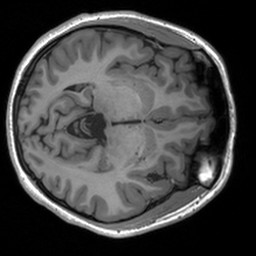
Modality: T1w
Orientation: axial
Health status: healthy
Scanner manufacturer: siemens
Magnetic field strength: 3 T
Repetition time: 1.9 s
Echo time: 0.00226 s